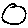
Label: circle